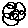
Label: flower